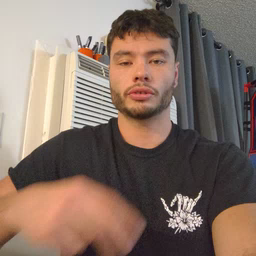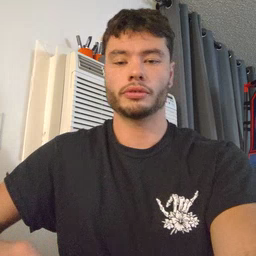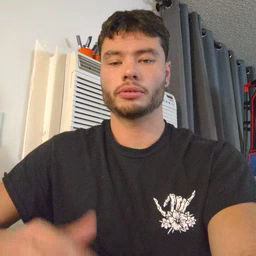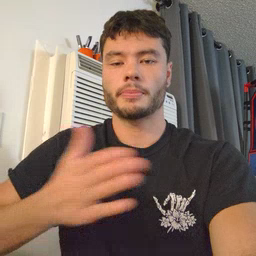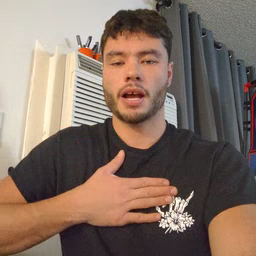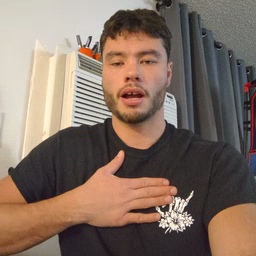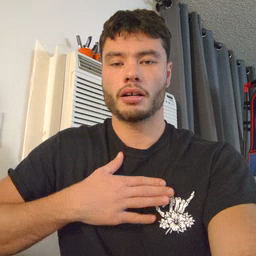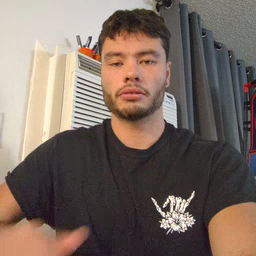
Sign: minemy